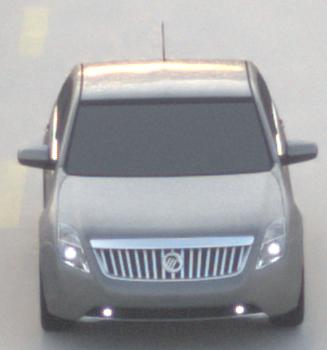
Make: Mercury
Model: Milan
Detailed model: -
Model produced from: 2009
Model produced until: 2010
Doors: 4
Color: gray
Road condition: dry road
Daytime: sunrise or sunset
Contrast: low contrast